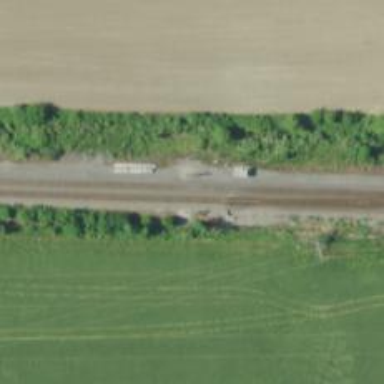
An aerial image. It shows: Railway crossover.